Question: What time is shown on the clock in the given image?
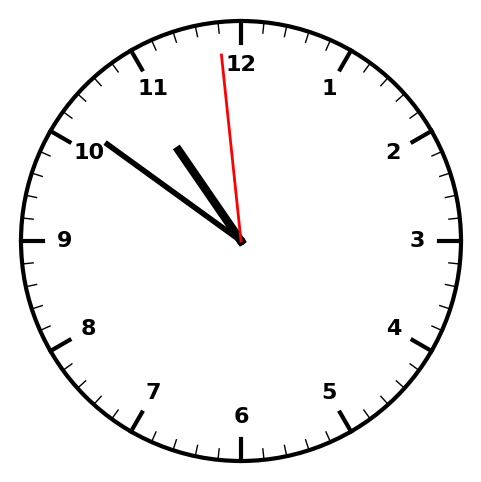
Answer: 10:50:59